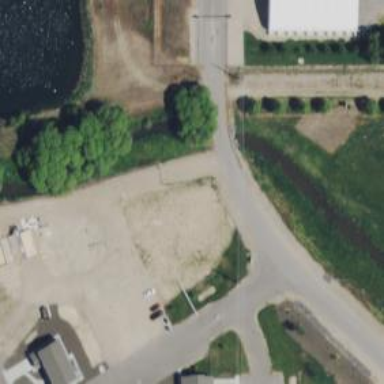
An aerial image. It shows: Culvert underpass for canal.